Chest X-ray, PA view. Patient: 52 years old, sex F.
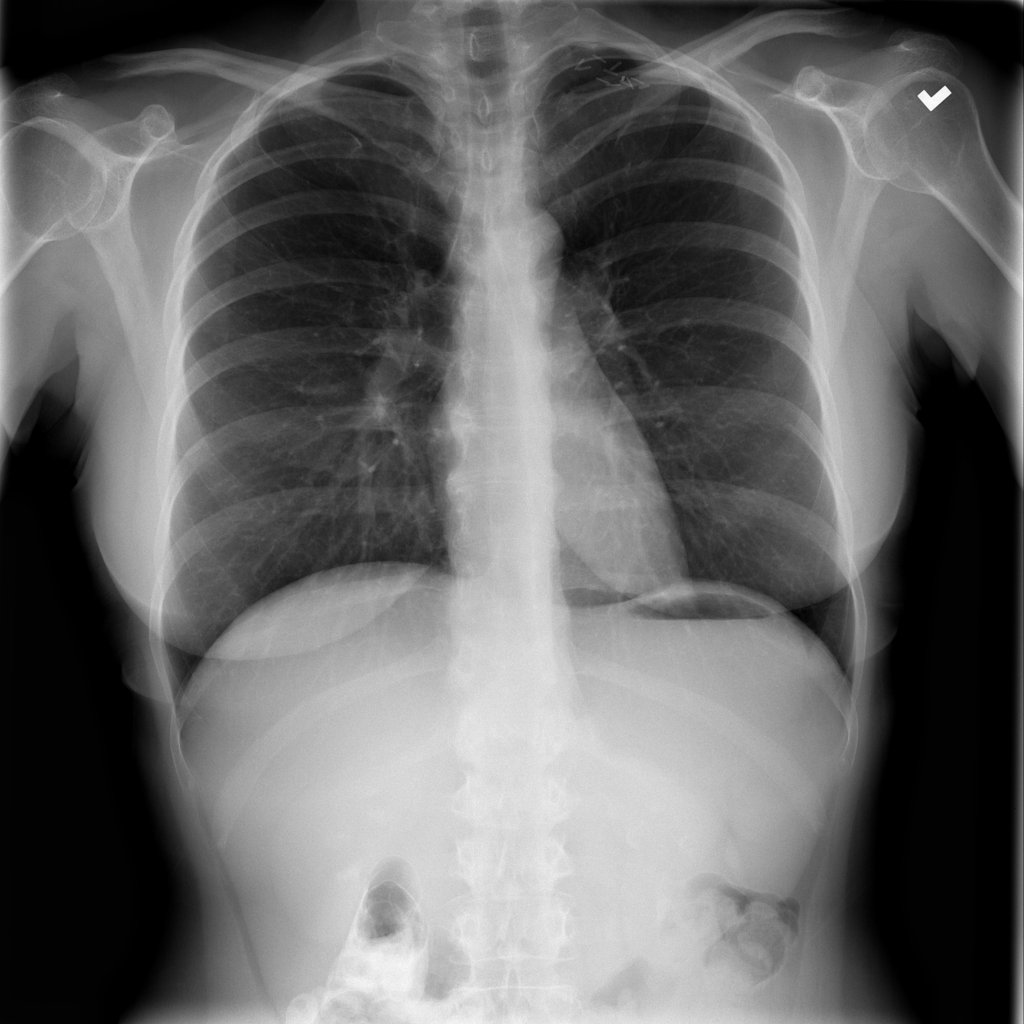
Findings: No Finding